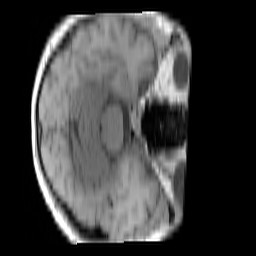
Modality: T1w
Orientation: axial
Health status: ill
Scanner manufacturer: siemens
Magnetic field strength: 3 T
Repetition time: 0.4 s
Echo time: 0.00272 s